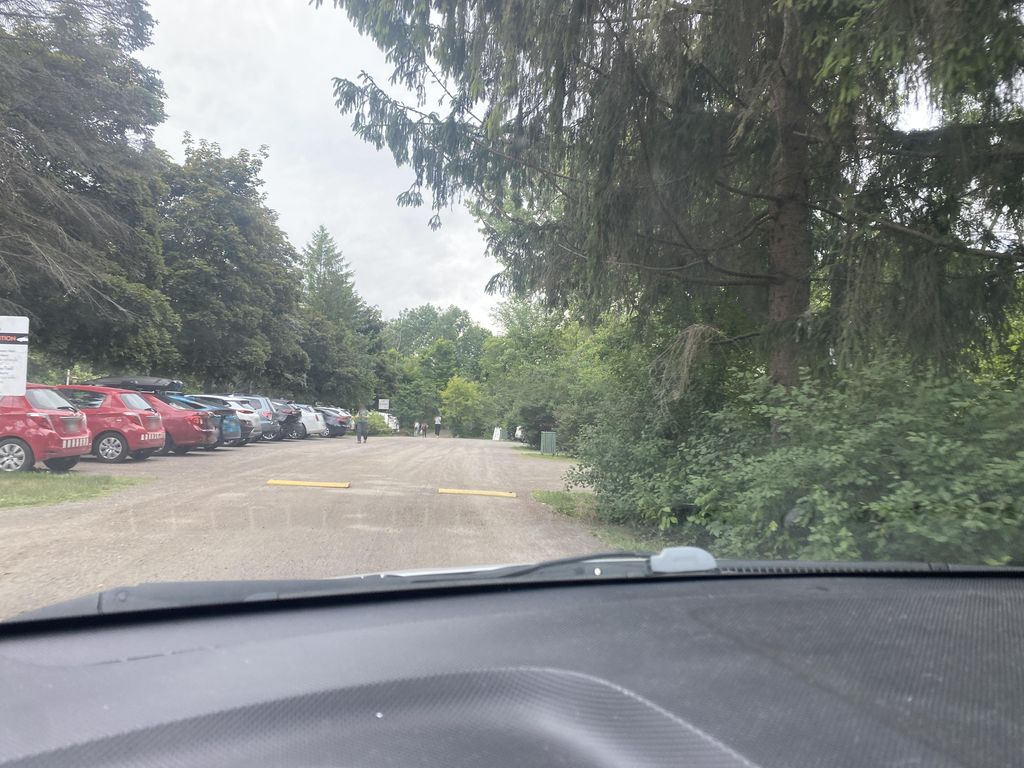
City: montreal